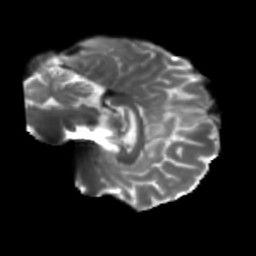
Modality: T2w
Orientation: sagittal
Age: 42
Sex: male
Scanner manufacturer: siemens
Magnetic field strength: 3 T
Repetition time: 5.25 s
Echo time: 0.08 s